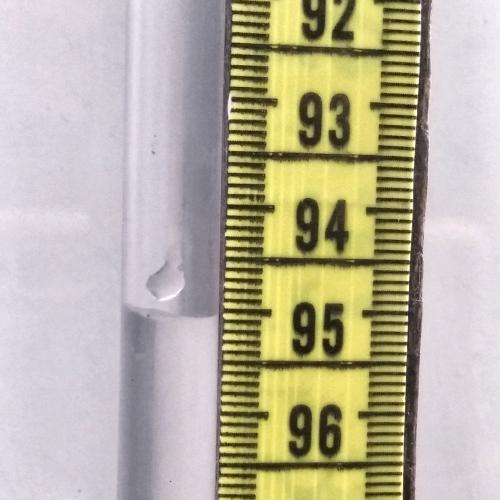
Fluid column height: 95.1 cm